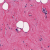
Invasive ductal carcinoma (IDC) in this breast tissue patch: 0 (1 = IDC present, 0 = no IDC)